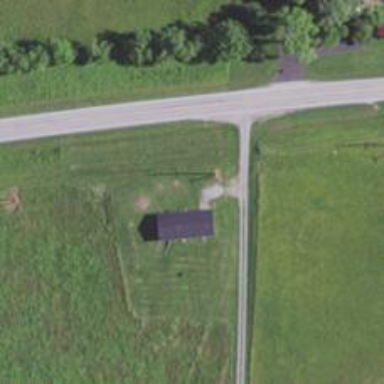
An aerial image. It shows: Driveway.